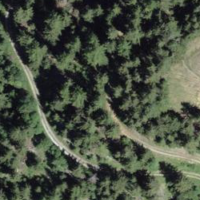
EUNIS habitat code: 43
Species observed at this site:
Cervus elaphus